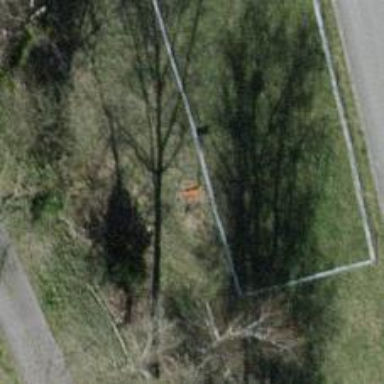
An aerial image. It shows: View of pole with roofed pipeline marker.